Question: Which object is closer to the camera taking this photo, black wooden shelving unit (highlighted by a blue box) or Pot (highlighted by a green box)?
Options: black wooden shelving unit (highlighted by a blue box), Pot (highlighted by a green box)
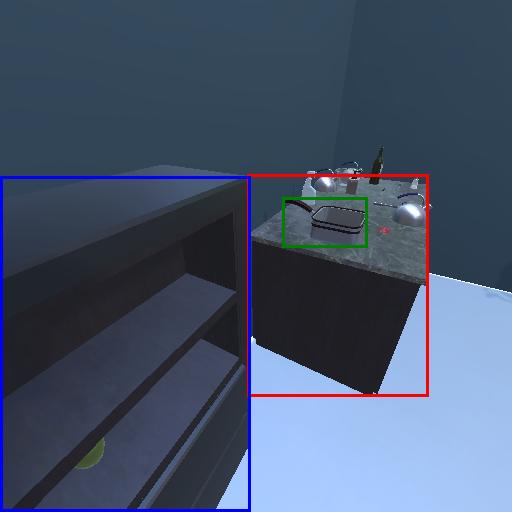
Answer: black wooden shelving unit (highlighted by a blue box)